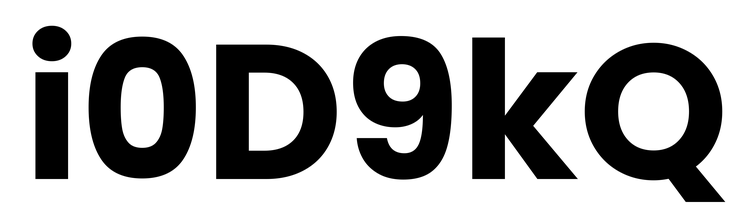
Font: Poppins-Bold